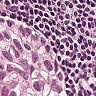
Metastatic tissue present: yes